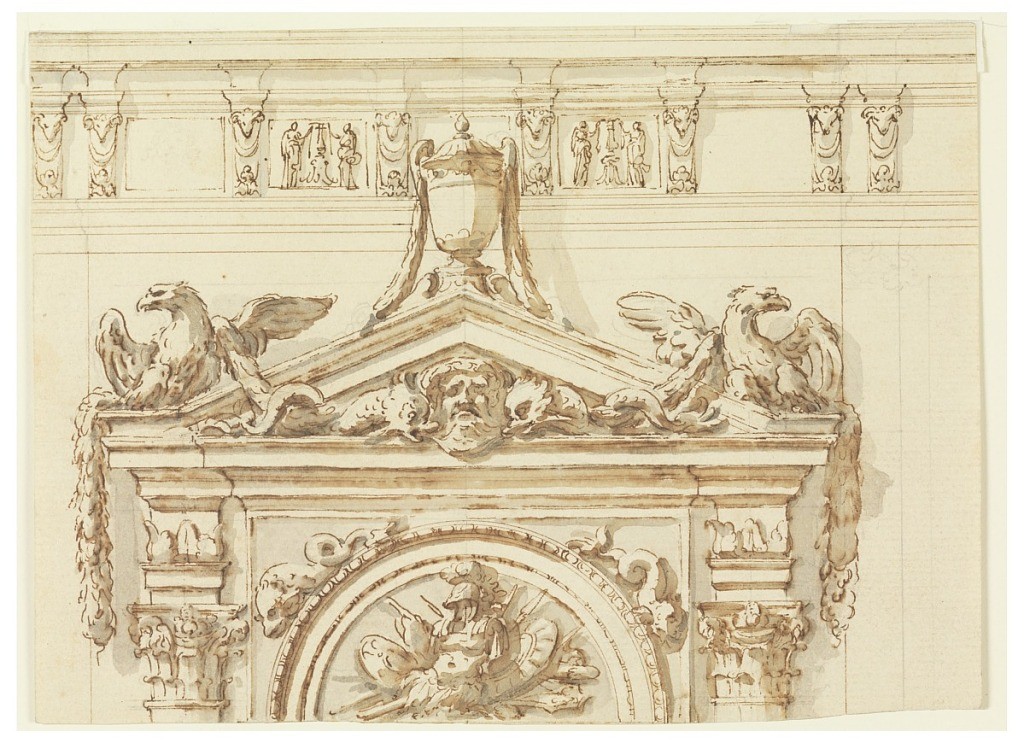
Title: Design for the East Portal, Grand Gallery, Villa Albani, Rome, Italy
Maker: Carlo Marchionni, Italian, 1702–1786
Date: ca. 1755
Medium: Pen and brown ink, brush and brown, gray wash, black chalk on cream laid paper
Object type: Drawing
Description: Architectural study of arch topped with pediment. A semicircle is inscribed into an oblong, consisting of mouldings with a trophy of weapons inside. Dolphins lie upon the mouldings in the wedges. Laterally are the capitals of two embedded Corinthian columns supporting the entablature. Above is a stylized pediment with a mask between dolphins. The latter are intertwined with festoons hanging from two eagles standing above the corners of the pediment. The eagles' wings are displayed, the inner ones elevated, the outer inverted. Upon the point of the pediment stands an urn with garlands dragging from the handles. Its upper part is partially in front of an entablature that spreads across the upper portion of the picture and is divided into panels by consoles featuring ram's heads. The panels on the sides of the urn are decorated with a relief featuring two women standing beside a candelabra.